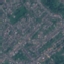
Land use / land cover: Residential